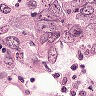
Metastatic tissue present: yes